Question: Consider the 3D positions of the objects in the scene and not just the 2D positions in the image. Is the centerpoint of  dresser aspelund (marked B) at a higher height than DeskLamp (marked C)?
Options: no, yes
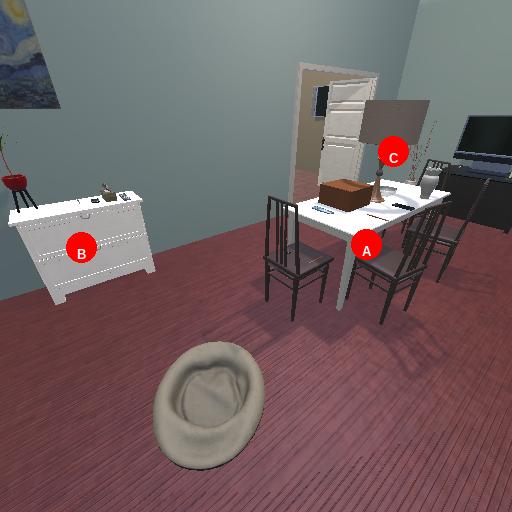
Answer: no